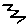
Label: zigzag